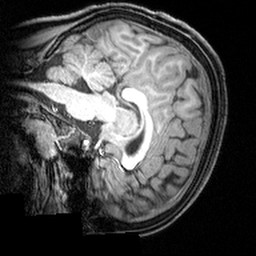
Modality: T1w
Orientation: sagittal
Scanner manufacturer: siemens
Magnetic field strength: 3 T
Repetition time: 1.9 s
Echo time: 0.00397 s